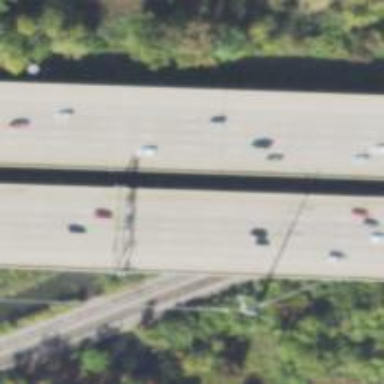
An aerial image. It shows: Viaduct bridge over motorway with asphalt surface.